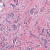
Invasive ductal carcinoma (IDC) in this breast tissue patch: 1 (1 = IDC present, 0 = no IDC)